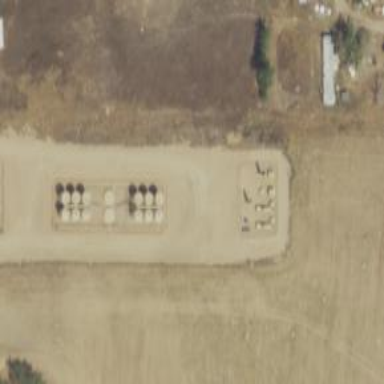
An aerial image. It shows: Storage tank with man-made structure.